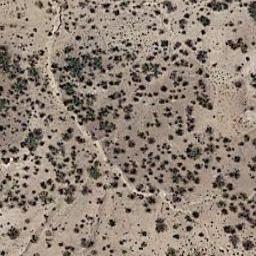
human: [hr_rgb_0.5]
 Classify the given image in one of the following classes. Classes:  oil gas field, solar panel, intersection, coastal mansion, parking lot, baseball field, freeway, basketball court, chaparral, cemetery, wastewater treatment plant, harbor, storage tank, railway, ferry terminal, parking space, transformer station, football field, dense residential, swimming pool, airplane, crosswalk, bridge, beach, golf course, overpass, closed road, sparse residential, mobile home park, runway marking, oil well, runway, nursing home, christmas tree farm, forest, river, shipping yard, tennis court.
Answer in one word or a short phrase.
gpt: chaparral